Aerial crown-view tile of a tropical tree (Barro Colorado Island, Panama), acquired 20240813:
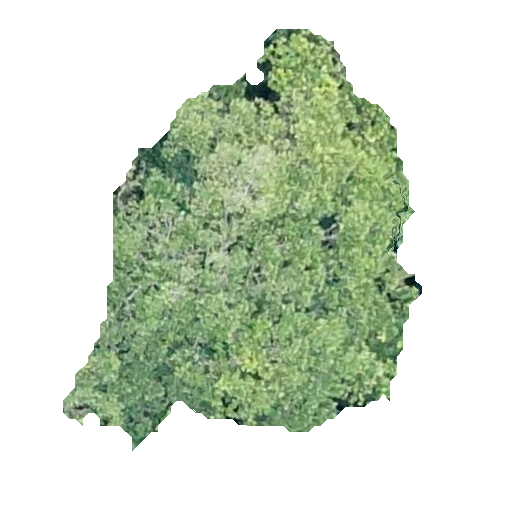
Species: Anacardium excelsum
GBIF accepted scientific name: Anacardium excelsum
Crown area: 146.41 m²